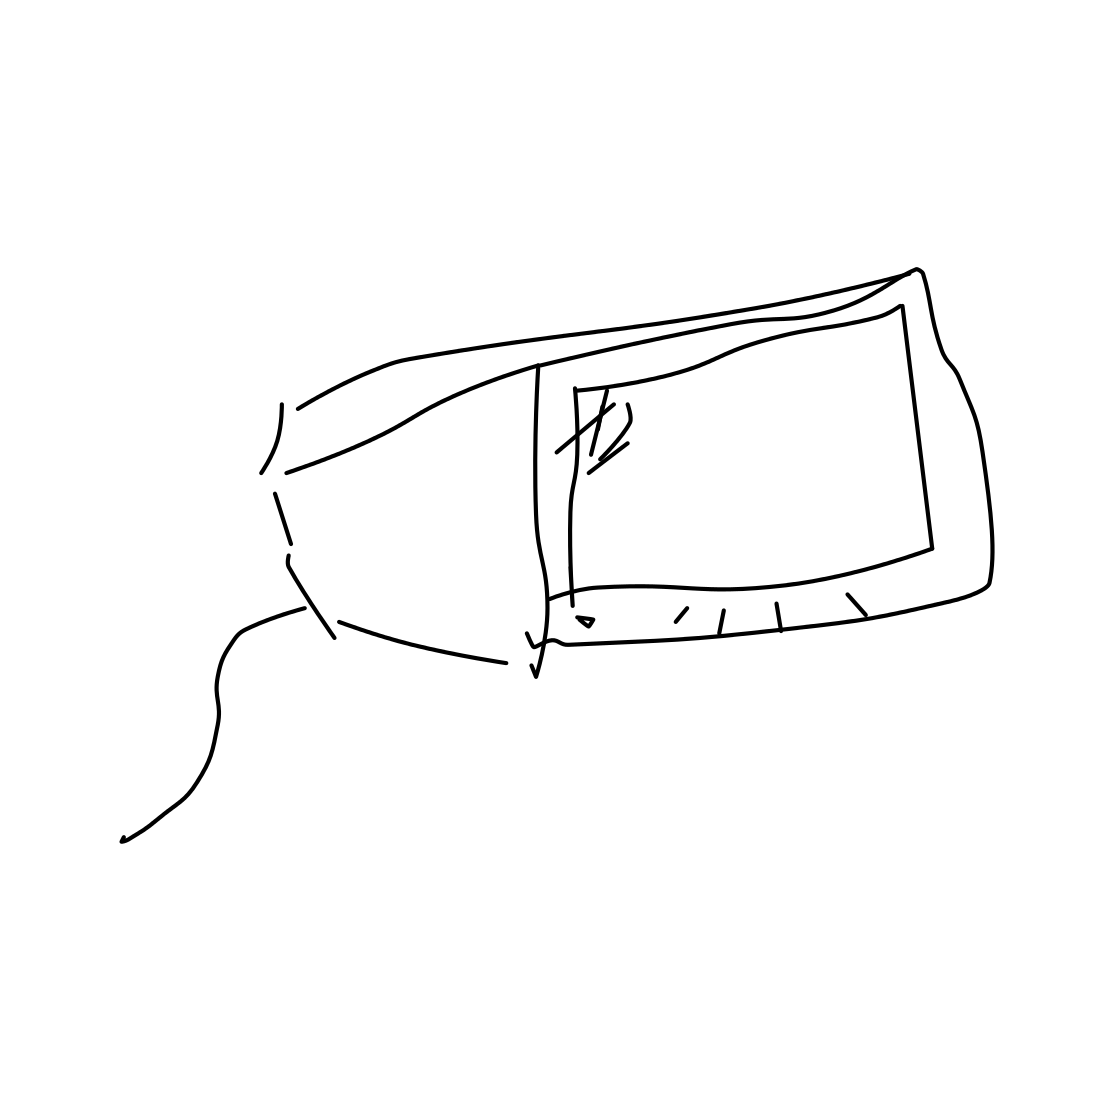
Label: computer monitor